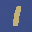
Label: 1